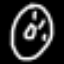
Label: donut